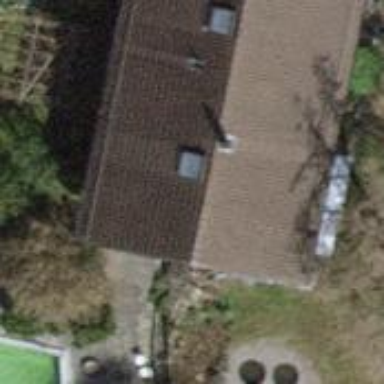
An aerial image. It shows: Building with tile roof.